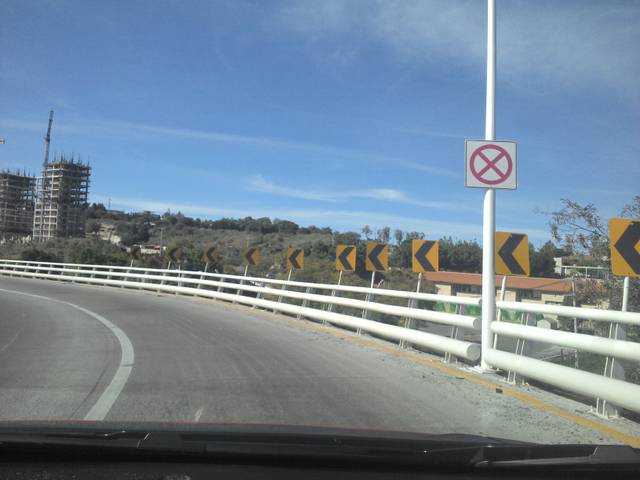
Region: Mexico
Coordinates: 20.721, -103.423